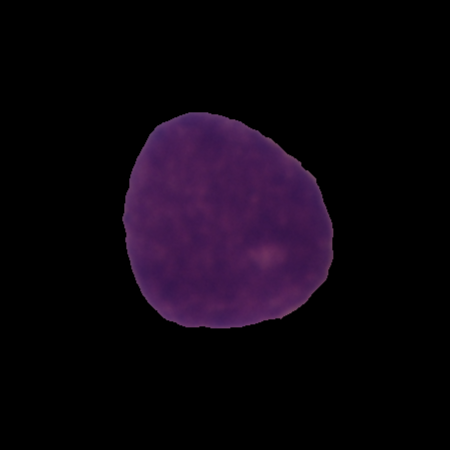
Label: cancer